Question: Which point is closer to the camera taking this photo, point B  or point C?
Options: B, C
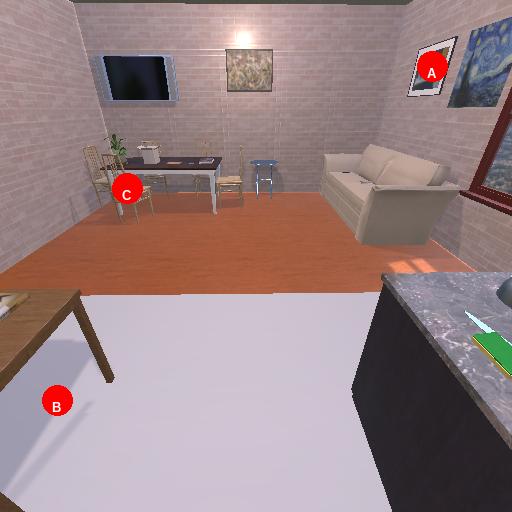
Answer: B